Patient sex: M
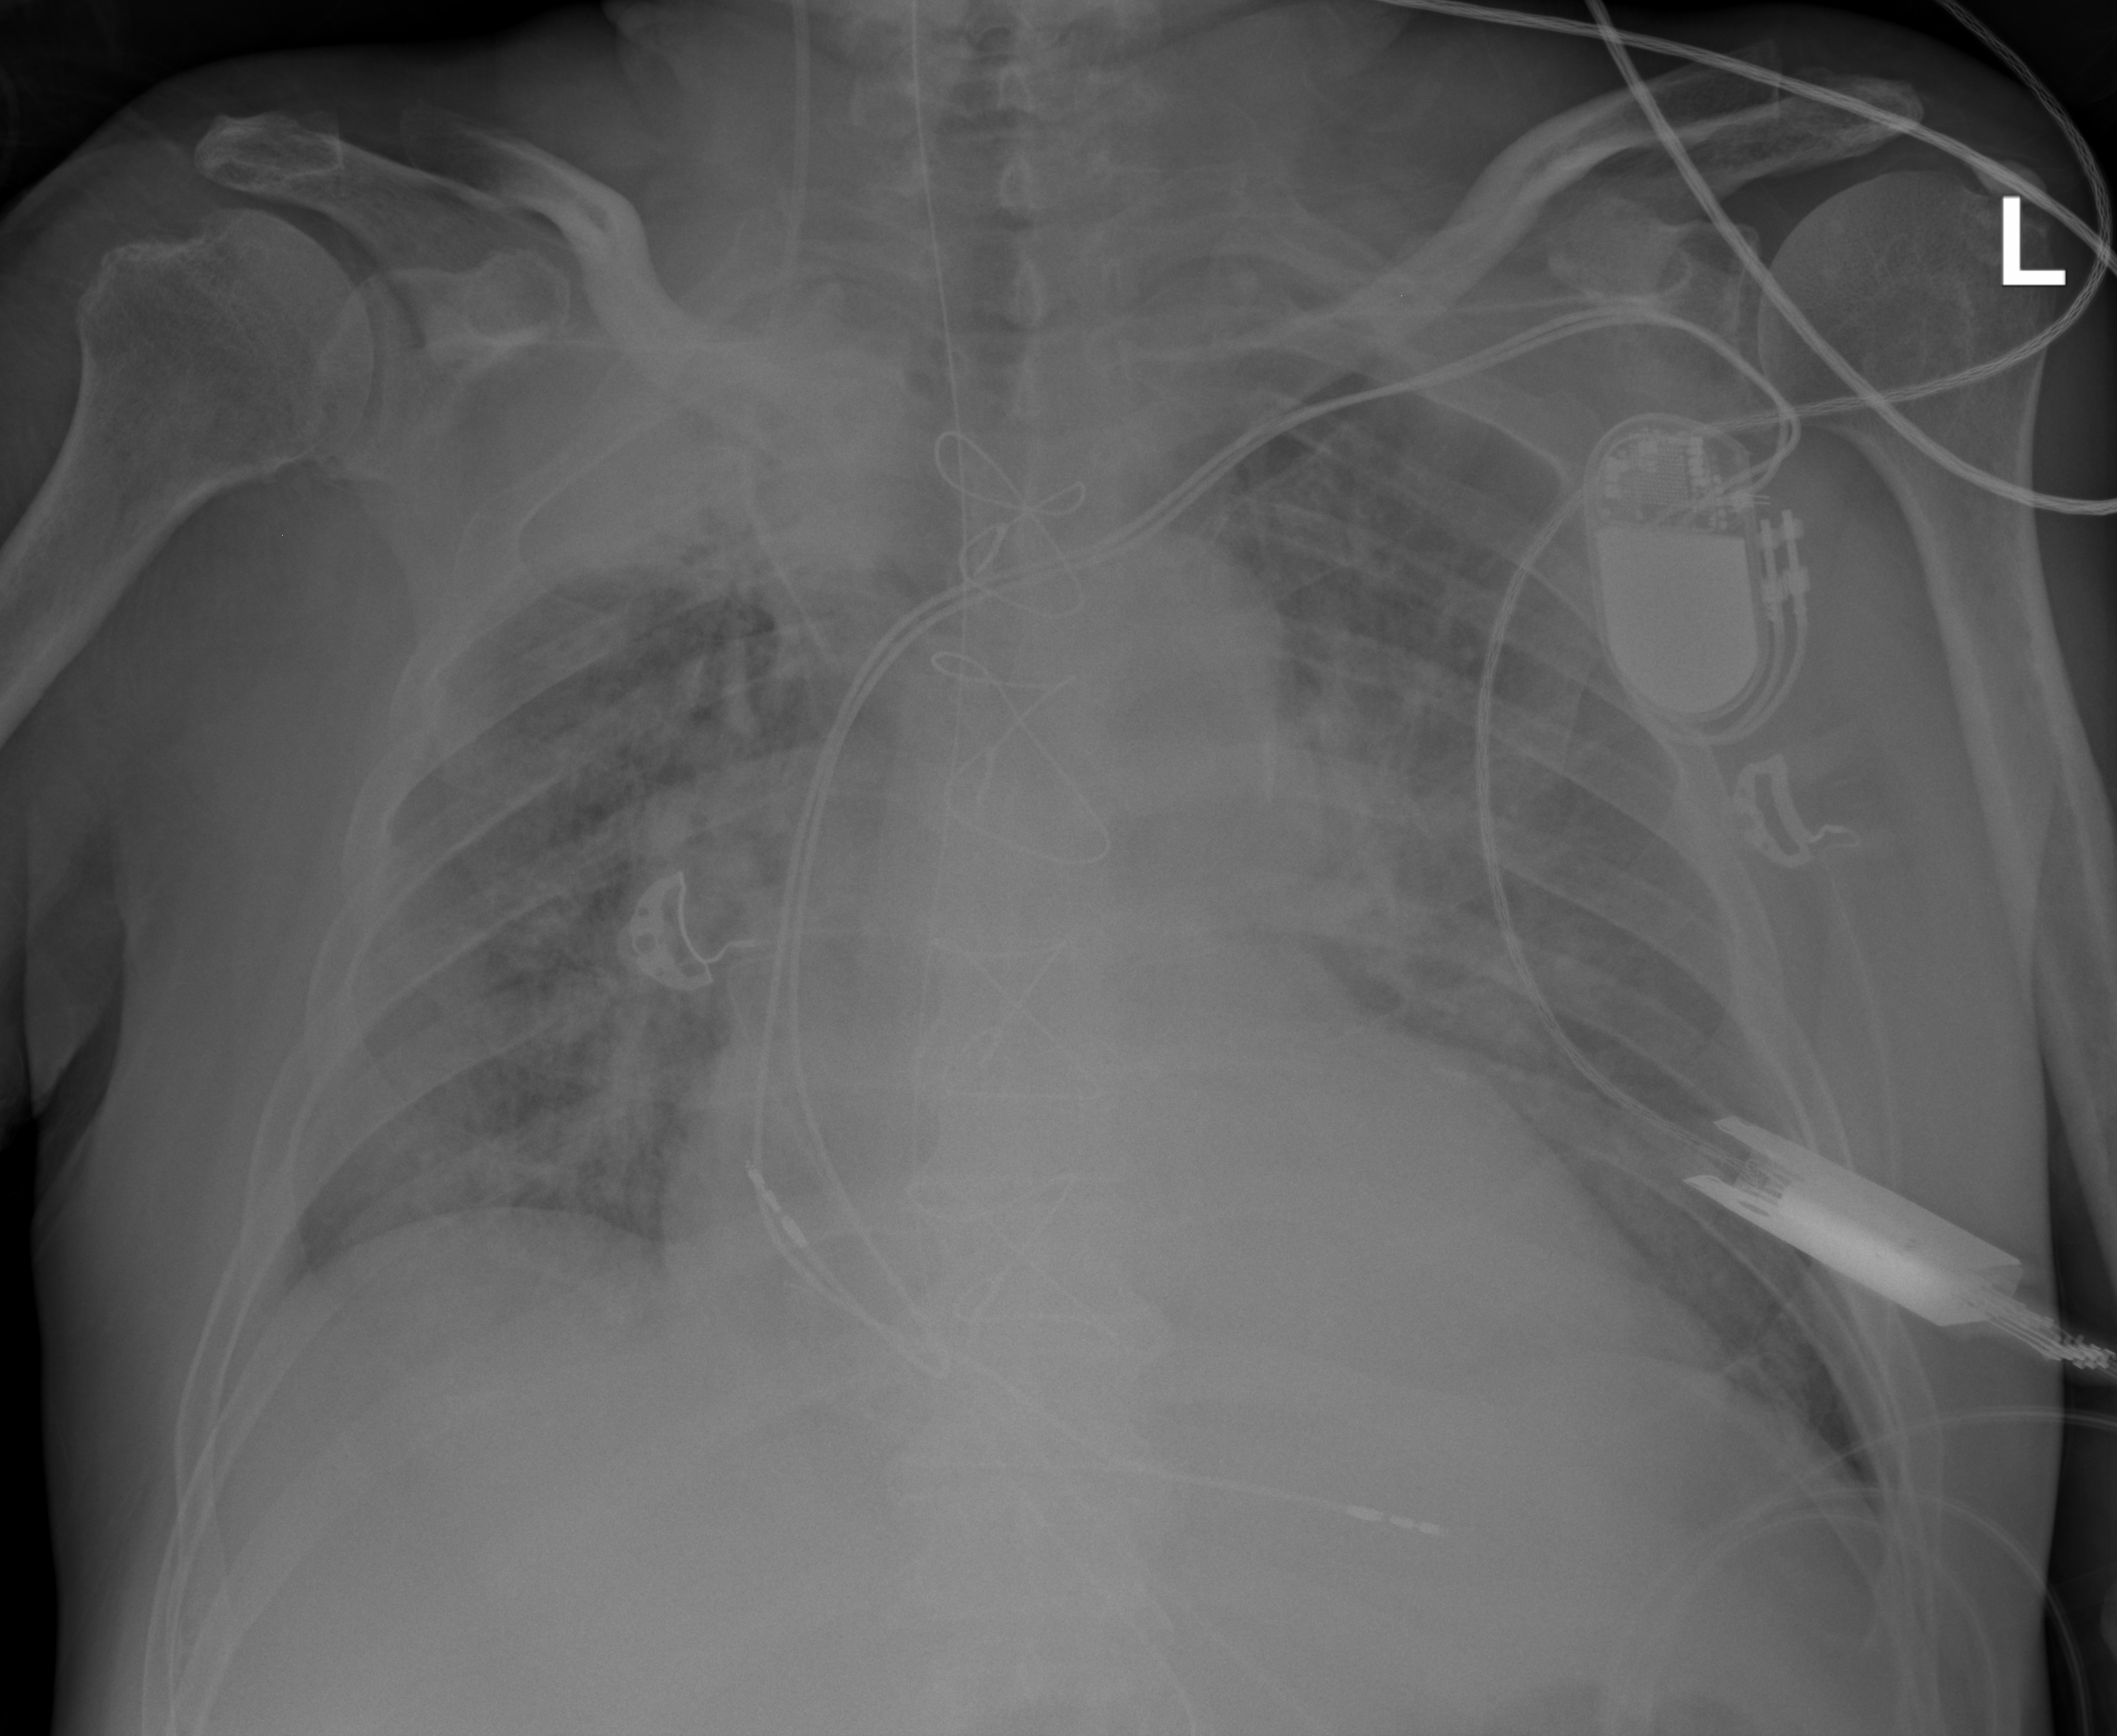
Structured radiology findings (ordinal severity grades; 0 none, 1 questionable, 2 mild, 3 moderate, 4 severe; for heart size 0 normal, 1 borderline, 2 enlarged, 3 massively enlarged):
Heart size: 2
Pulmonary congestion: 3
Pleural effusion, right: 0
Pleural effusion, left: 0
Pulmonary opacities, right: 3
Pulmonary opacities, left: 3
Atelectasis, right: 3
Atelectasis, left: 2